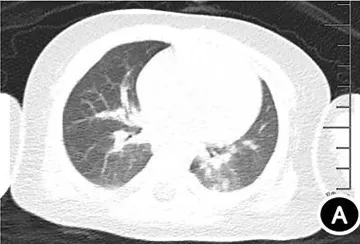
Chest computed tomography (CT) and cytological examination. (A) Chest CT lung window.
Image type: radiology (ct)